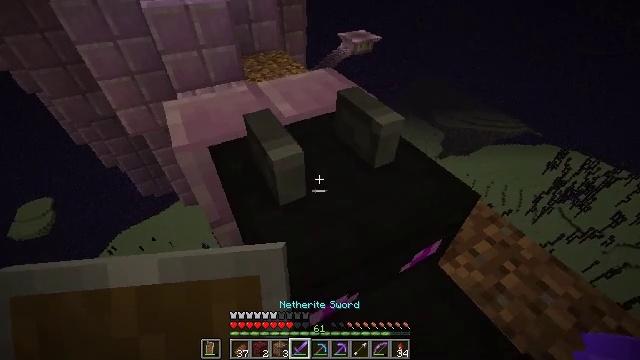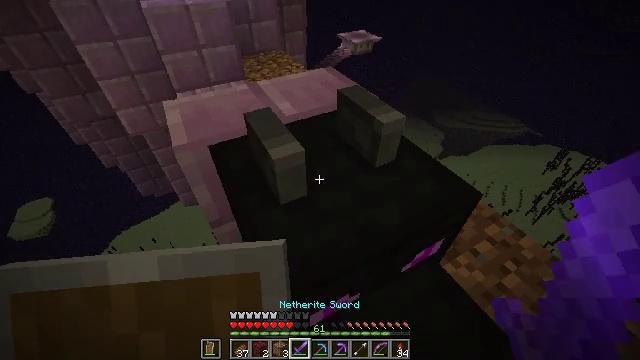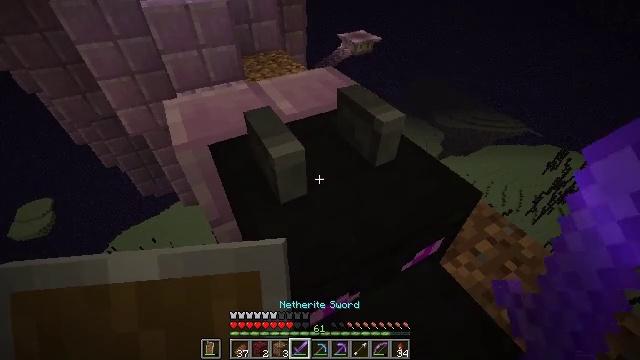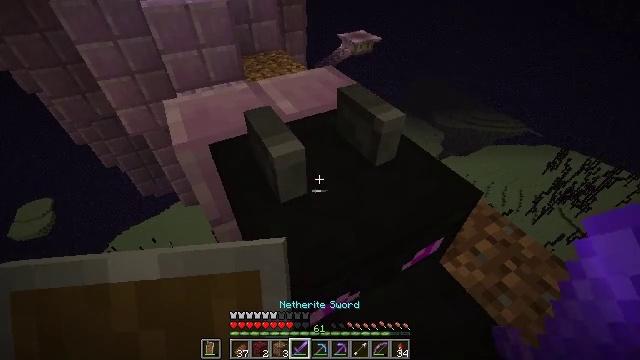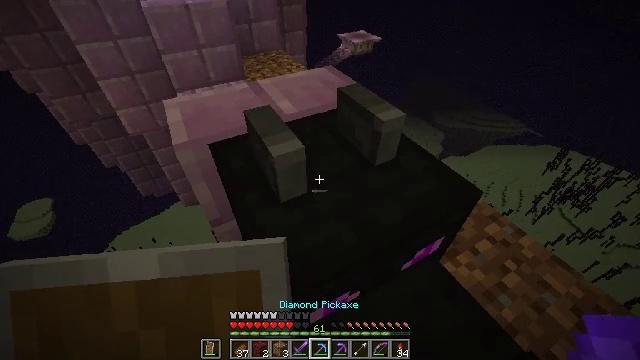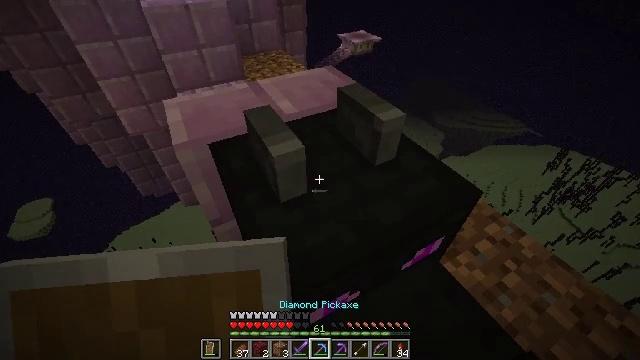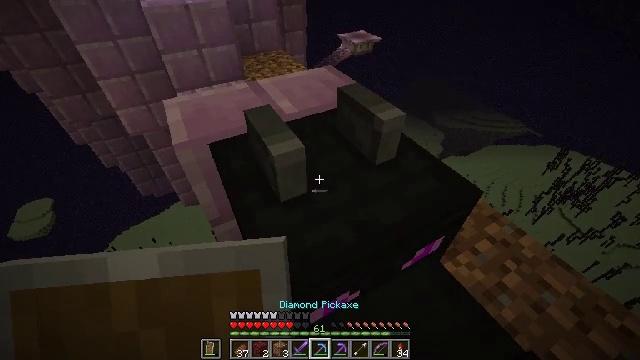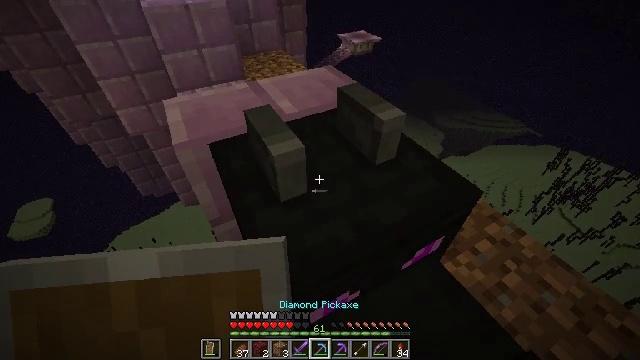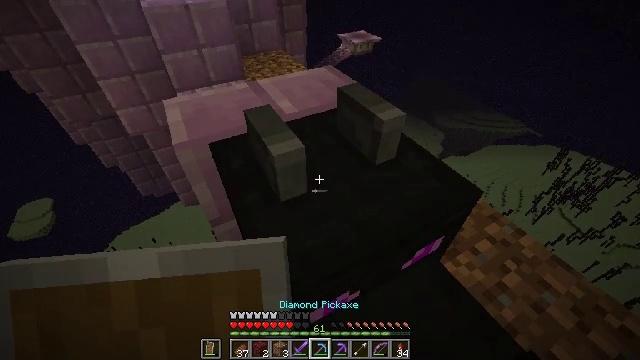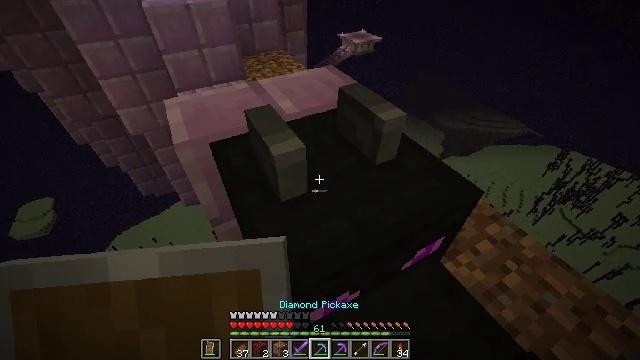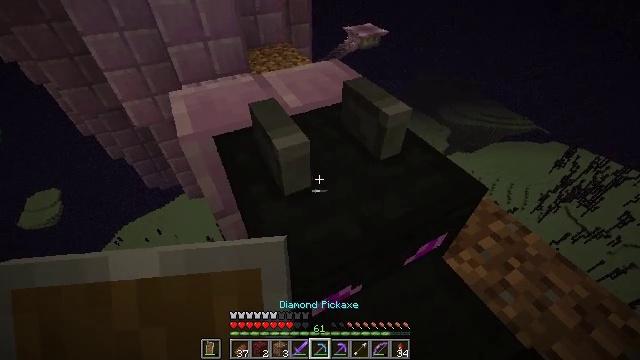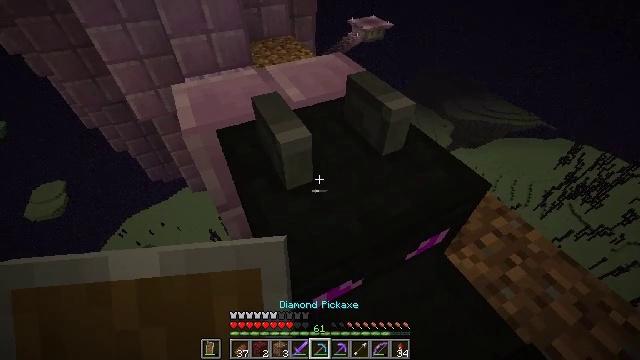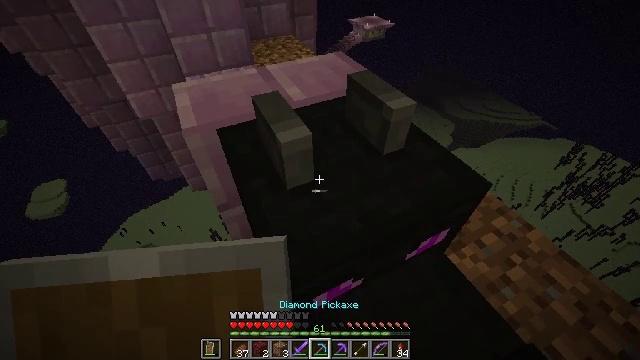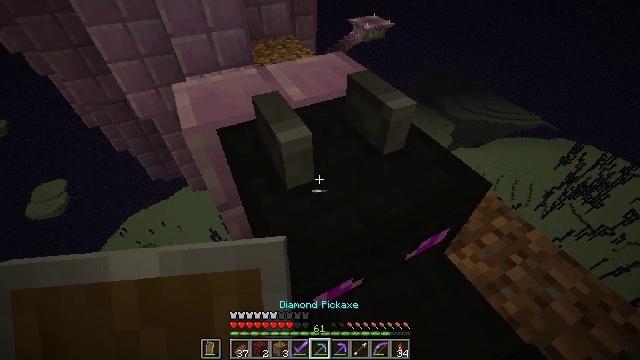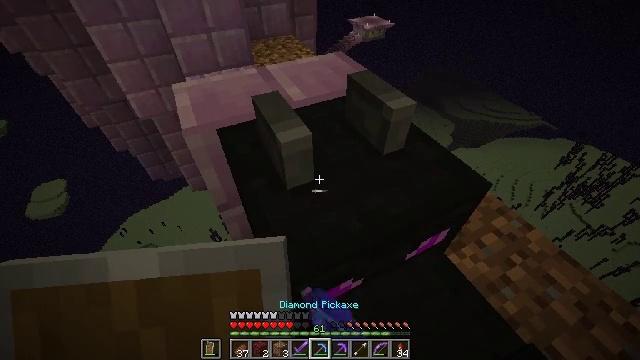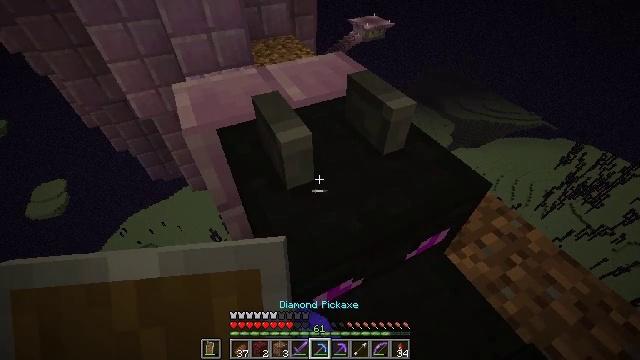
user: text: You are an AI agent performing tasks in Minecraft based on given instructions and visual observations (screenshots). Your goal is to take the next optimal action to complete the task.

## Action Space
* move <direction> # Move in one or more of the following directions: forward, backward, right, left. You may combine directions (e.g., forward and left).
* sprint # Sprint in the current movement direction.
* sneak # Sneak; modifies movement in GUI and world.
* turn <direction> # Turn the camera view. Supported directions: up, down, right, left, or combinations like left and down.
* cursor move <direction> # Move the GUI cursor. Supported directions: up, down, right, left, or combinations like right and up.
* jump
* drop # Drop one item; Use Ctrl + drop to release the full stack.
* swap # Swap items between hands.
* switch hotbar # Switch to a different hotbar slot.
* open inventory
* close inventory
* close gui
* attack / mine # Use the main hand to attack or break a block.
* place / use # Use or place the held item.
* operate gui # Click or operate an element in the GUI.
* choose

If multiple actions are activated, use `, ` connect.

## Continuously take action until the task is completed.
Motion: motion action
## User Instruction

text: Break the dragon head mounted on the wall.
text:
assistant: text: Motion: no_op
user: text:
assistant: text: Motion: no_op
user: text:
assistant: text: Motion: no_op
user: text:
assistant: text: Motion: no_op
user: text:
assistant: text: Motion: no_op
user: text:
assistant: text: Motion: no_op
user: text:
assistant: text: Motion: no_op
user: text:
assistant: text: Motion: no_op
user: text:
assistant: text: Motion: no_op
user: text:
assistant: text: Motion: turn left and down
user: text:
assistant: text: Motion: turn down
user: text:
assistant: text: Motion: no_op
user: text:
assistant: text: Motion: attack / mine
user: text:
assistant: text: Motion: attack / mine
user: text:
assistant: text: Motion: attack / mine
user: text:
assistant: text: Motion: attack / mine
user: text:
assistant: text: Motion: attack / mine
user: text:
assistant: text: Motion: attack / mine
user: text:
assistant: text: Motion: attack / mine
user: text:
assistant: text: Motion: attack / mine
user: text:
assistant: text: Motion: no_op
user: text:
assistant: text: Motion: no_op
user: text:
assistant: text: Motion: no_op
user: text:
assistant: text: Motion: no_op
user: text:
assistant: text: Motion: no_op
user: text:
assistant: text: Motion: attack / mine
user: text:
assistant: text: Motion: attack / mine
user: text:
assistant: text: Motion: attack / mine
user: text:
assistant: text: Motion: attack / mine
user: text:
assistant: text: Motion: attack / mine